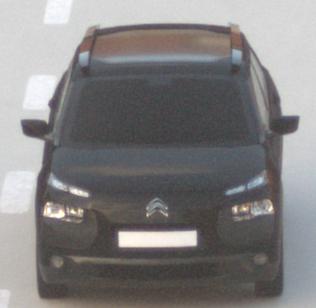
Make: Citroen
Model: C4 Cactus PureTech 75
Detailed model: C4 Cactus
Model produced from: 2014/09
Model produced until: 2015/03
Doors: 5
Color: black
Road condition: dry road
Daytime: sunrise or sunset
Contrast: low contrast